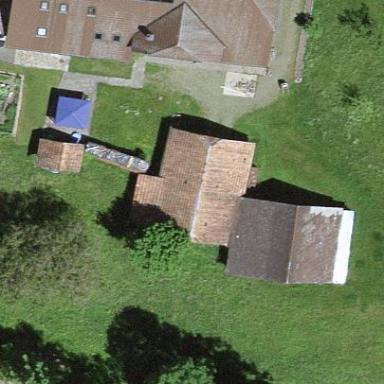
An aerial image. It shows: Barn.